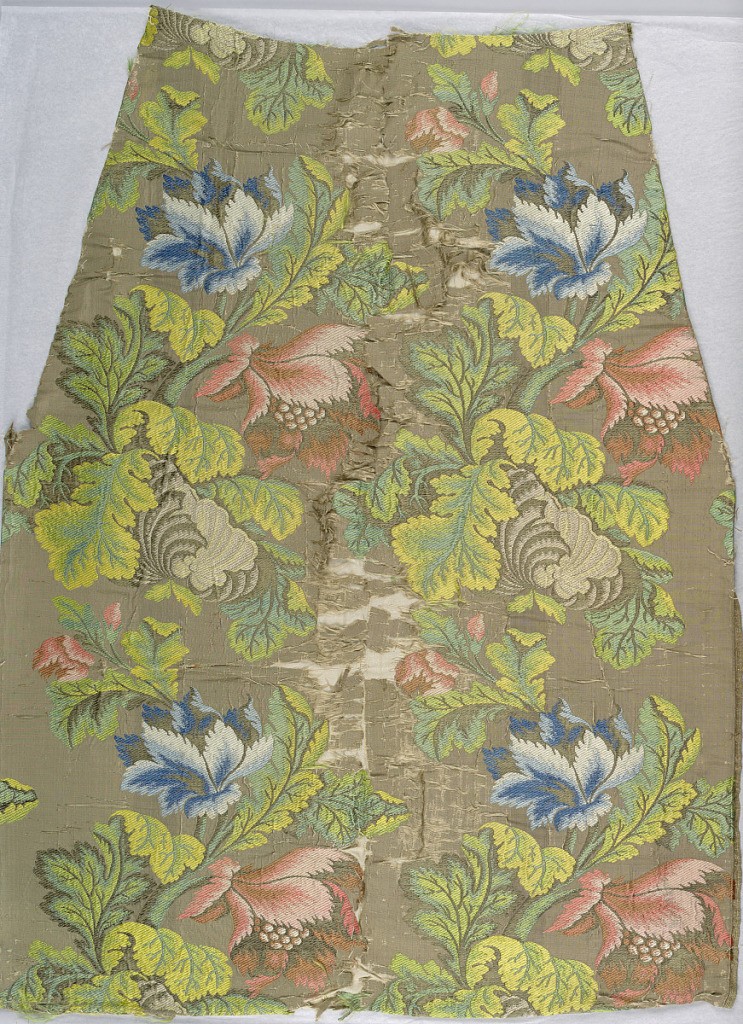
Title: Fragment
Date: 18th century
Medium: silk Technique: warp-faced plain weave foundation with discontinuous supplementary wefts bound on the front in 3/1 twill and free-floating on the back.
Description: Square repeat of a branch with curving leaves and large blossoms [one red, one blue] growing out of a shell-shaped mound.  The background is brown.